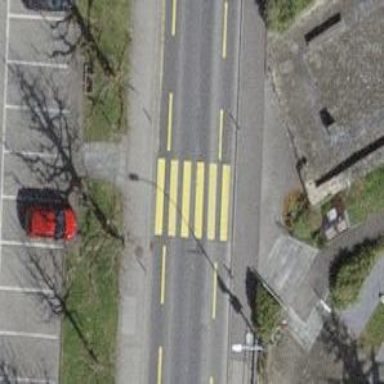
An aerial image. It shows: Uncontrolled zebra crossing with notable zebra markings.